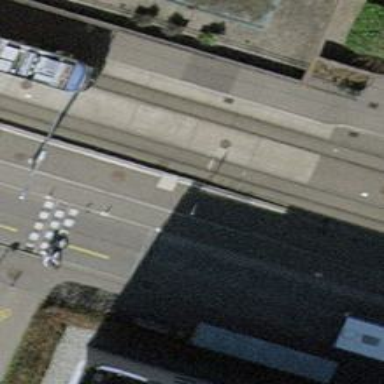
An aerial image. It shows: Tram stop with public transport stop position.